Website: ulta-beauty
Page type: account-selection
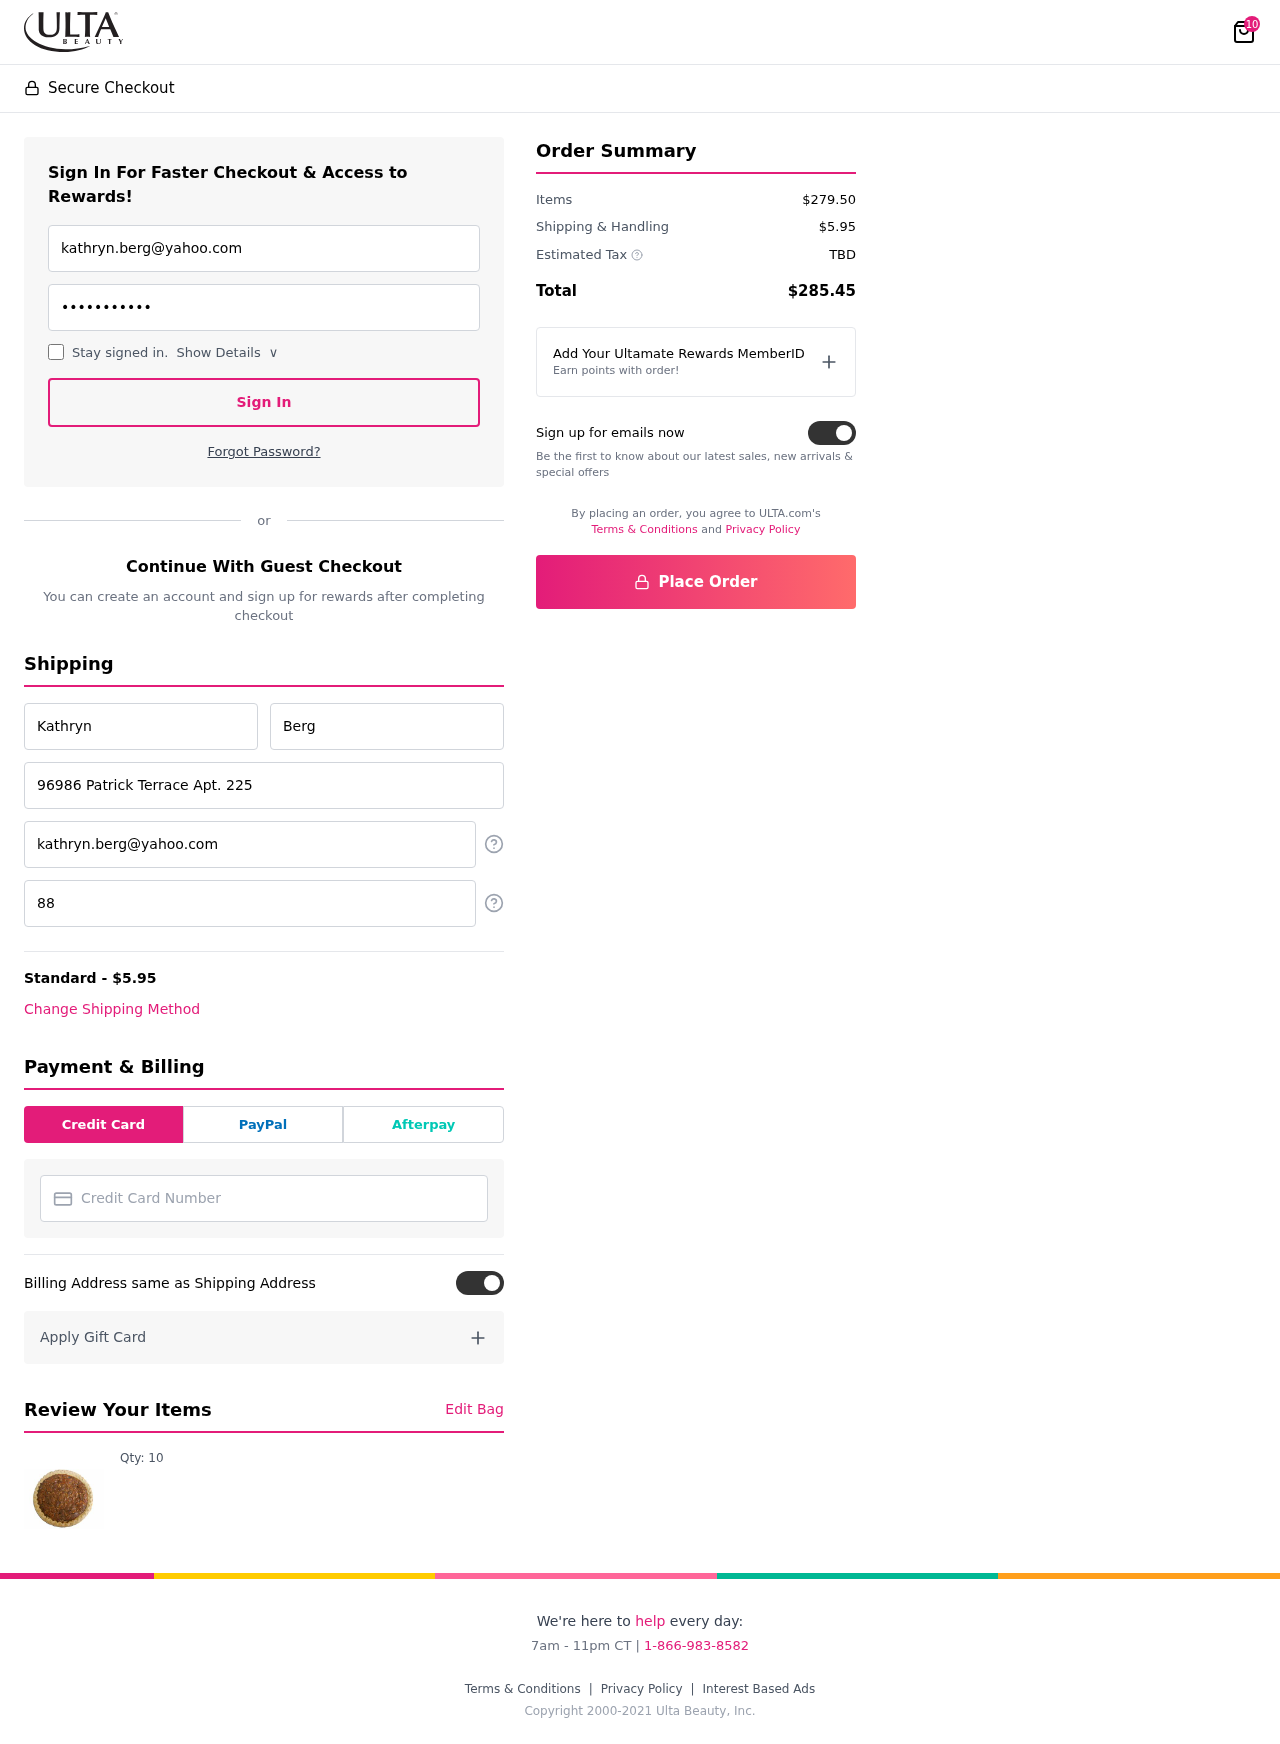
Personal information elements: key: PII_CARD_NUMBER
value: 2296 7994 2312 2833
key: PII_EMAIL
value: kathryn.berg@yahoo.com
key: PII_EMAIL2
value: kathryn.berg@yahoo.com
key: PII_FIRSTNAME
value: Kathryn
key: PII_LASTNAME
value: Berg
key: PII_PHONE
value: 8847941724
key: PII_STREET
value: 96986 Patrick Terrace Apt. 225
Product elements: key: PRODUCT1_QUANTITY
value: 10
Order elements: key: ORDER_NUM_ITEMS
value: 10
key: ORDER_SHIPPING_COST
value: $5.95
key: ORDER_SUBTOTAL
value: $279.50
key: ORDER_TAX
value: TBD
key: ORDER_TOTAL
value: $285.45